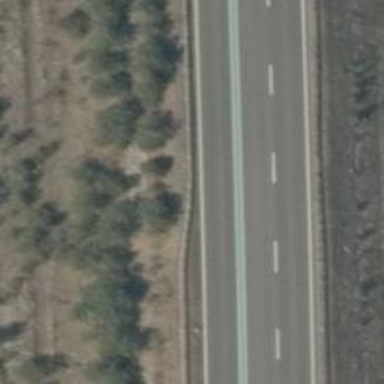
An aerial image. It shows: Asphalt trunk highway.